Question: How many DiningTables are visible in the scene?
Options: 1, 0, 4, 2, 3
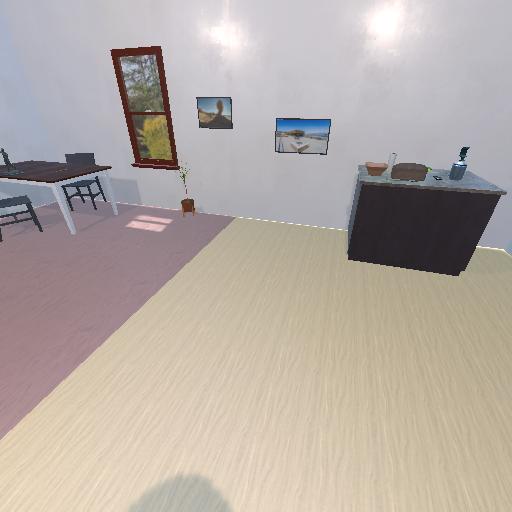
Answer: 1